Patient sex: M
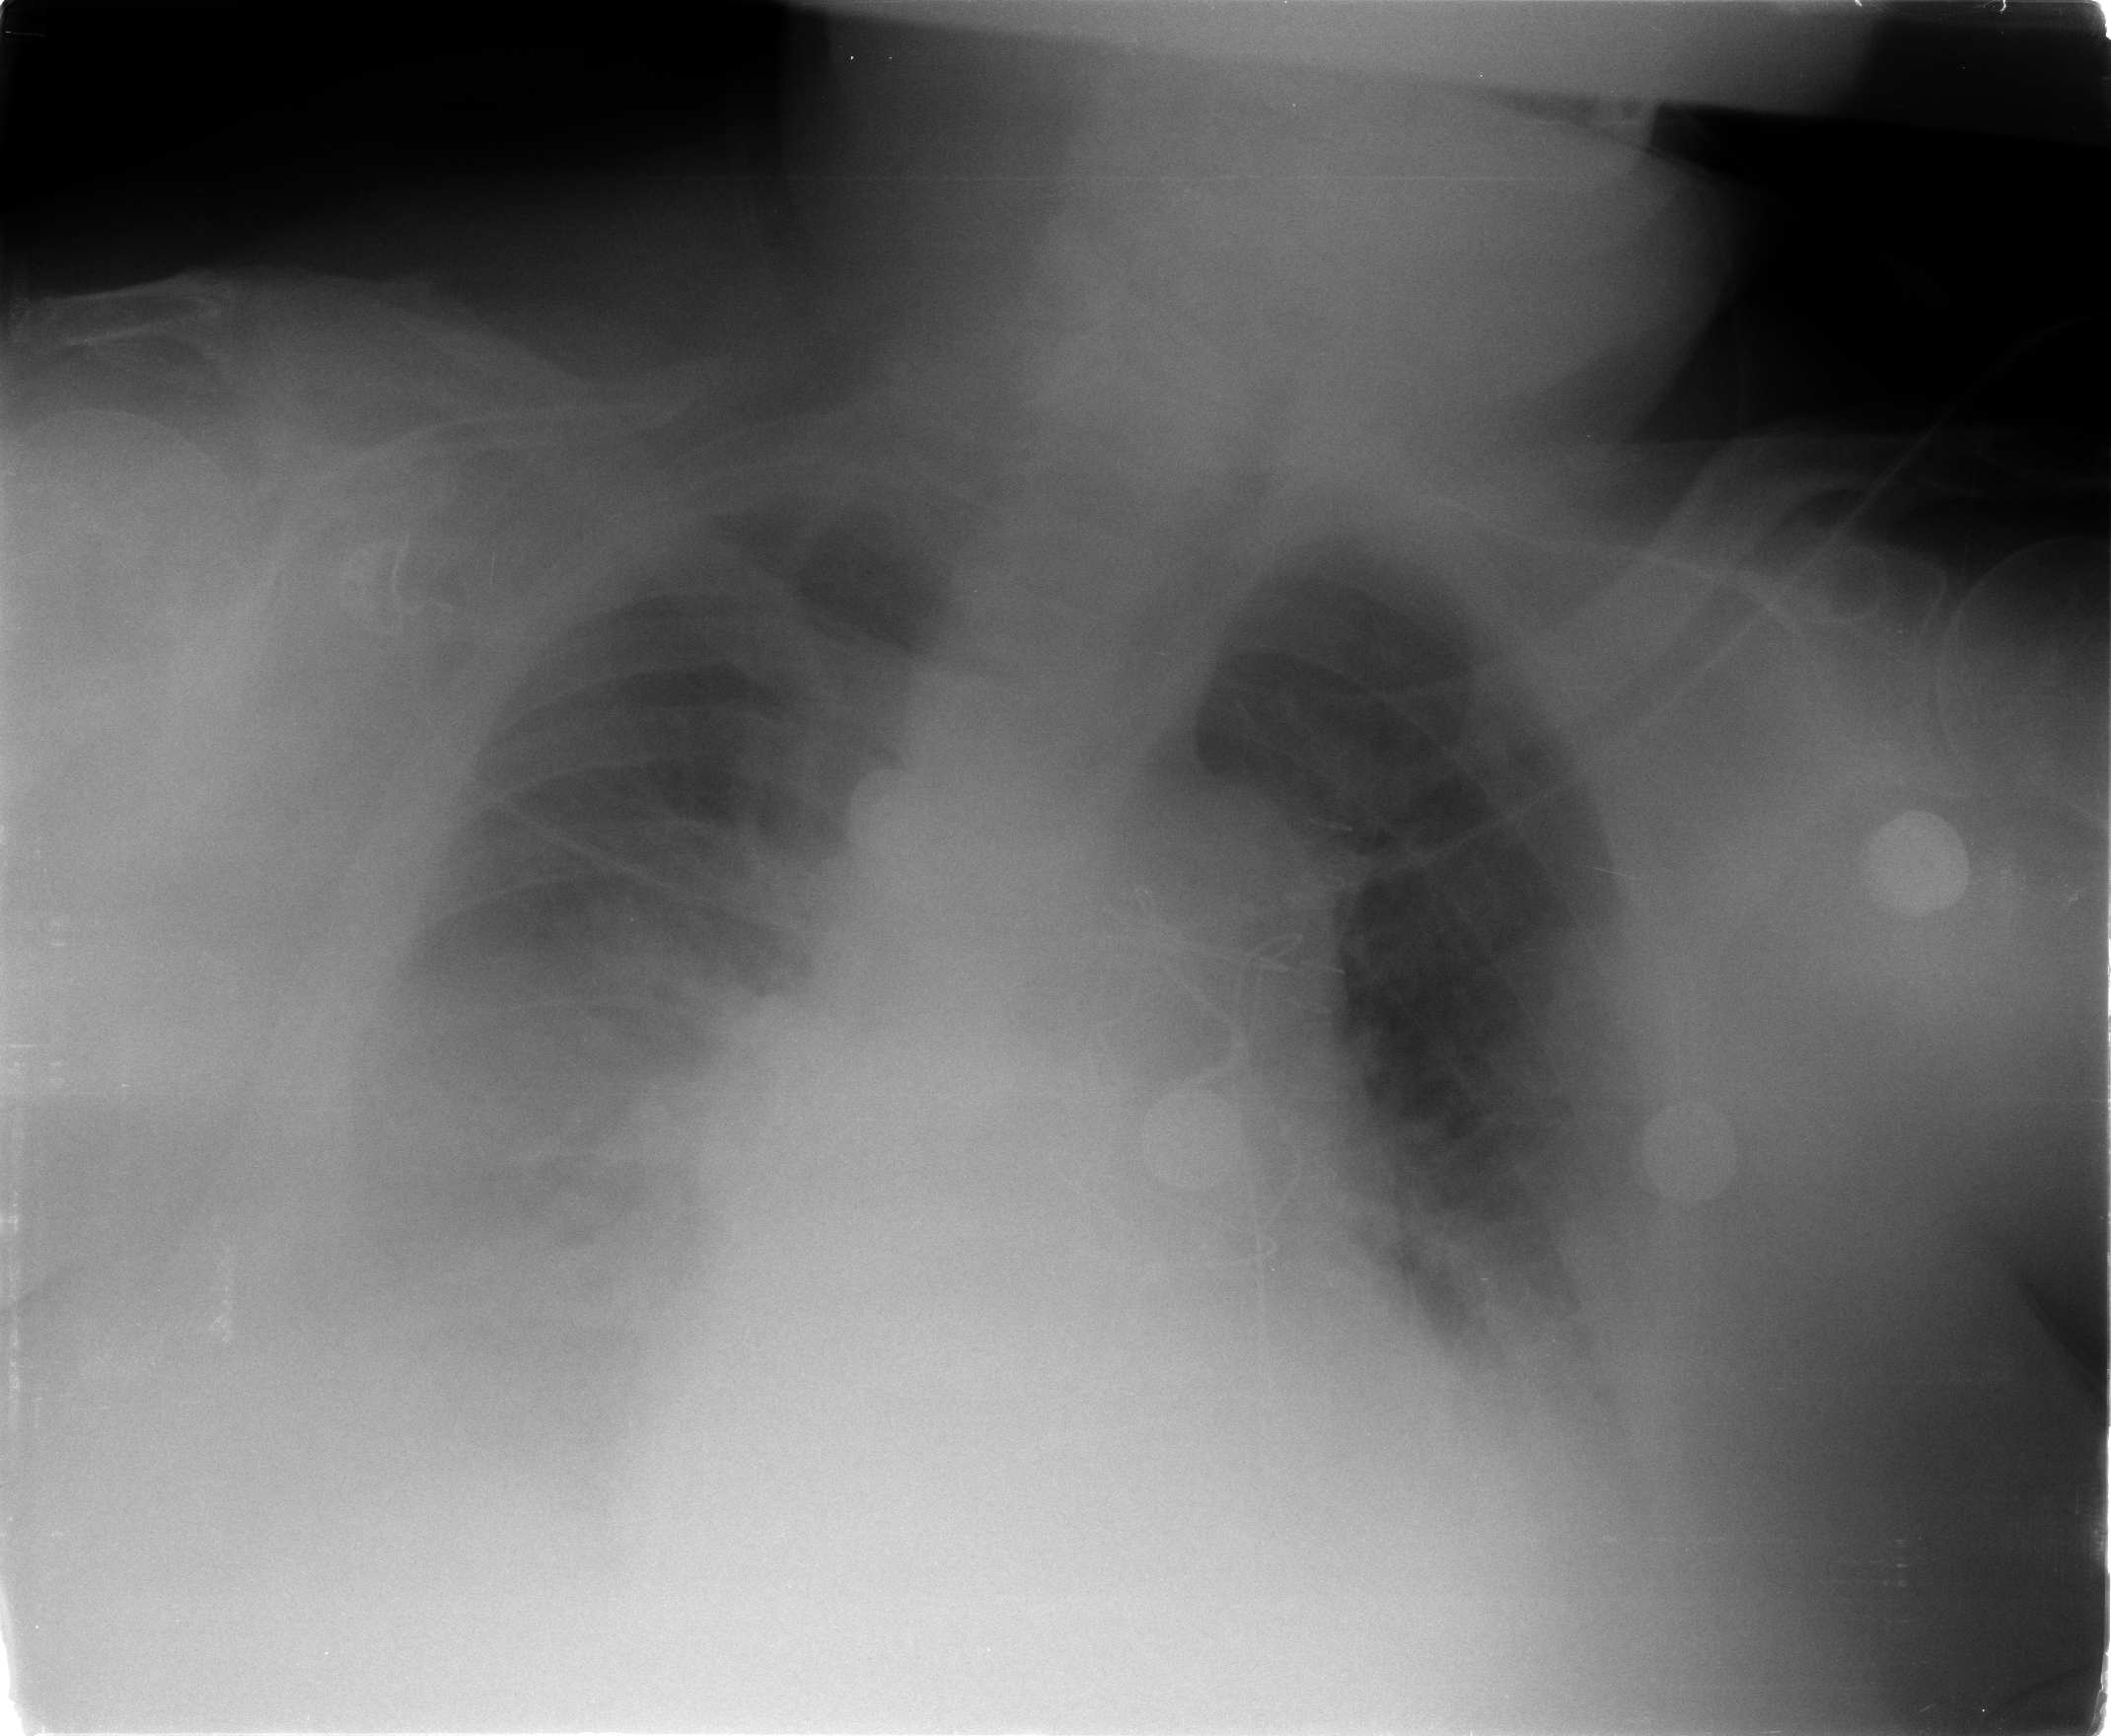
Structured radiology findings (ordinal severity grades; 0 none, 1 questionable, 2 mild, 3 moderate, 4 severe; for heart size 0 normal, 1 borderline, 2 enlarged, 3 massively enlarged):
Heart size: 2
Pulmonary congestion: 2
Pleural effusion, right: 3
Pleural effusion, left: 2
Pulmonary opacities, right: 2
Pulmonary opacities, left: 1
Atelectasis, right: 2
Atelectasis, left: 2